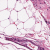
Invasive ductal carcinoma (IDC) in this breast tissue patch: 0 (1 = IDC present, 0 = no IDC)